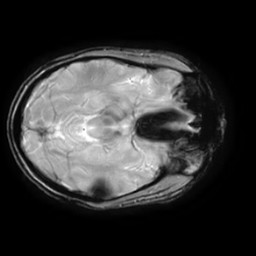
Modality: T2starw
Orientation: axial
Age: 49
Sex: female
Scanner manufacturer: ge
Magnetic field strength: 3 T
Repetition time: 0.65 s
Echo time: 0.02 s